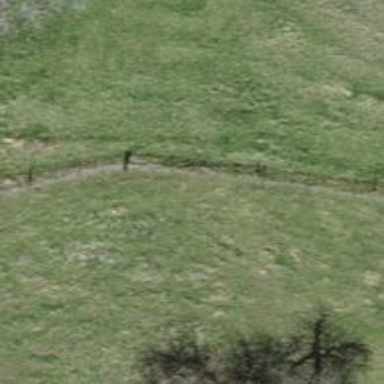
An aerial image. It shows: Fence.